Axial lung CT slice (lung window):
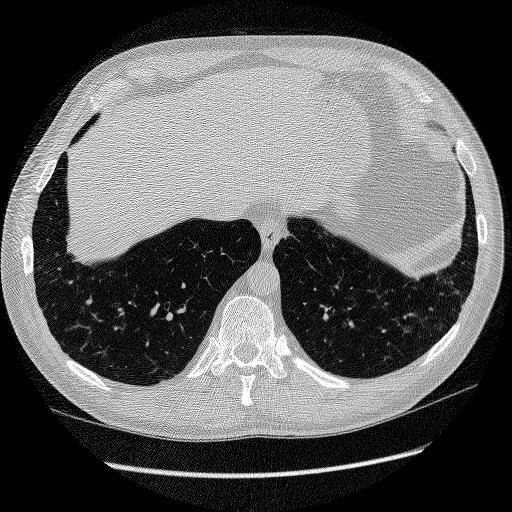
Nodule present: no